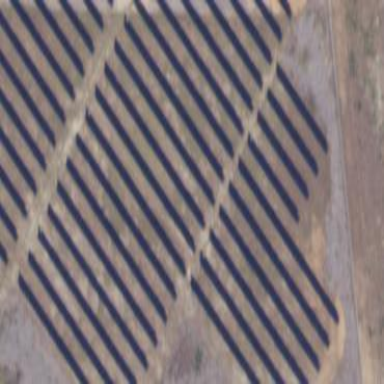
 consisting of solar photovoltaic panels."